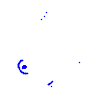
Particle: pion